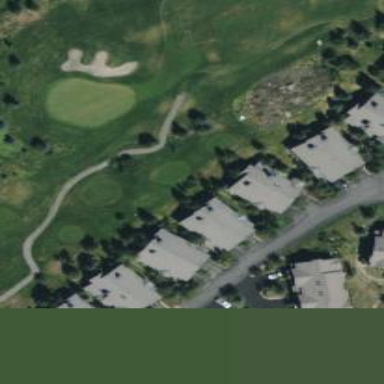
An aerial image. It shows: Golf tee.